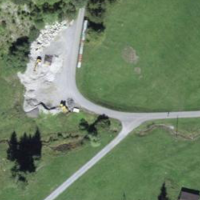
EUNIS habitat code: 24
Species observed at this site:
Euplagia quadripunctaria